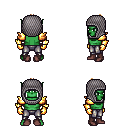
a pixel art fantasy rpg character, male body template, orc, green skin, gold arm armor, metal pants, light blonde short mohawk hairstyle, chain hood, gold gloves, maroon shoes, four views (front, back, left, right), 2x2 character sprite sheet, small pixel art, hard edges, no anti-aliasing